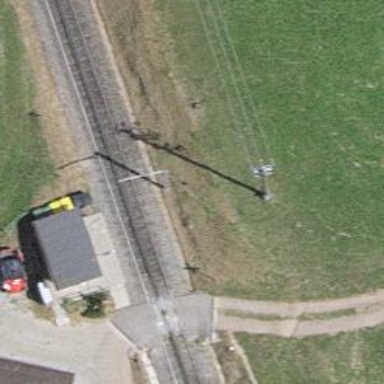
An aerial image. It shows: Public transport stop position at railway halt.